Question: Here is the error I receive:

Here is a Gist of the files (some of you may find this easier to read):
<URL>
Here is index.html.erb:
'''
<%= render 'pages/home' if !user_signed_in? %>
<div id="things" class="transitions-enabled">
<% @things.each do |thing| %>
<div class='panel panel default'>
<div class="box">
<%= link_to image_tag(thing.image.url(:medium)), thing %>
<div class='panel-body'>
<% if thing.link.blank? %>
<strong><%= thing.title %></strong>
<% else %>
<strong><%= link_to thing.title, "http://#{thing.link}"%></strong>
<% end %>
<p><%= thing.description %></p>
By <%= link_to thing.user.username, user_path(thing.user) %>
<% if thing.user == current_user %>
<%= link_to edit_thing_path(thing) do %>
<span class='glyphicon glyphicon-edit'></span>
<% end %>
<%= link_to thing_path(thing), method: :delete, data: { confirm: 'Are you sure?' } do %>
<span class='glyphicon glyphicon-trash'></span>
<% end %>
</div>
<% end %>
</div>
</div>
<% end %>
</div>
<%= will_paginate @posts, renderer: BootstrapPagination::Rails, class: 'pull-left' %>
'''
Here is thing.rb:
'''
class Thing < ActiveRecord::Base
belongs_to :user
default_scope -> { order('created_at DESC') }
has_attached_file :image, :styles => { :large => '500x500>', :medium => '300x300>', :thumb => '100x100>' }
validates :image, presence: true
validates :title, presence: true, length: { minimum: 5, maximum: 50 }
# Returns microposts from the users being followed by the given user.
def self.from_users_followed_by(user)
followed_user_ids = "SELECT followed_id FROM relationships
WHERE follower_id = :user_id"
where("user_id IN (#{followed_user_ids}) OR user_id = :user_id",
user_id: user.id)
end
end
class ThingsController < ApplicationController
before_action :set_thing, only: [:show, :edit, :update, :destroy]
before_action :authenticate_user!, except: [:index, :show]
# GET /things
# GET /things.json
def index
@things = Thing.all.order("created_at DESC").paginate(:page => params[:page], :per_page => 50)
end
# GET /things/1
# GET /things/1.json
def show
end
# GET /things/new
def new
@thing = current_user.things.build
end
# GET /things/1/edit
def edit
end
# POST /things
# POST /things.json
def create
@thing = current_user.things.build(thing_params)
respond_to do |format|
if @thing.save
format.html { redirect_to @thing, notice: 'Thing was successfully created.' }
format.json { render action: 'show', status: :created, location: @thing }
else
format.html { render action: 'new' }
format.json { render json: @thing.errors, status: :unprocessable_entity }
end
end
end
# PATCH/PUT /things/1
# PATCH/PUT /things/1.json
def update
respond_to do |format|
if @thing.update(thing_params)
format.html { redirect_to @thing, notice: 'Thing was successfully updated.' }
format.json { head :no_content }
else
format.html { render action: 'edit' }
format.json { render json: @thing.errors, status: :unprocessable_entity }
end
end
end
# DELETE /things/1
# DELETE /things/1.json
def destroy
@thing.destroy
respond_to do |format|
format.html { redirect_to things_url }
format.json { head :no_content }
end
end
private
# Use callbacks to share common setup or constraints between actions.
def set_thing
@thing = Thing.find(params[:id])
end
# Never trust parameters from the scary internet, only allow the white list through.
def thing_params
params.require(:thing).permit(:title, :description, :image, :link)
end
end
'''
Here is things_controller.rb:
'''
class ThingsController < ApplicationController
before_action :set_thing, only: [:show, :edit, :update, :destroy]
before_action :authenticate_user!, except: [:index, :show]
# GET /things
# GET /things.json
def index
@things = Thing.all.order("created_at DESC").paginate(:page => params[:page], :per_page => 50)
end
# GET /things/1
# GET /things/1.json
def show
end
# GET /things/new
def new
@thing = current_user.things.build
end
# GET /things/1/edit
def edit
end
# POST /things
# POST /things.json
def create
@thing = current_user.things.build(thing_params)
respond_to do |format|
if @thing.save
format.html { redirect_to @thing, notice: 'Thing was successfully created.' }
format.json { render action: 'show', status: :created, location: @thing }
else
format.html { render action: 'new' }
format.json { render json: @thing.errors, status: :unprocessable_entity }
end
end
end
# PATCH/PUT /things/1
# PATCH/PUT /things/1.json
def update
respond_to do |format|
if @thing.update(thing_params)
format.html { redirect_to @thing, notice: 'Thing was successfully updated.' }
format.json { head :no_content }
else
format.html { render action: 'edit' }
format.json { render json: @thing.errors, status: :unprocessable_entity }
end
end
end
# DELETE /things/1
# DELETE /things/1.json
def destroy
@thing.destroy
respond_to do |format|
format.html { redirect_to things_url }
format.json { head :no_content }
end
end
private
# Use callbacks to share common setup or constraints between actions.
def set_thing
@thing = Thing.find(params[:id])
end
# Never trust parameters from the scary internet, only allow the white list through.
def thing_params
params.require(:thing).permit(:title, :description, :image, :link)
end
end
'''
Here is user.rb:
'''
class User < ActiveRecord::Base
# Include default devise modules. Others available are:
# :confirmable, :lockable, :timeoutable and :omniauthable
devise :database_authenticatable, :registerable, #:recoverable,
:rememberable, :trackable, :validatable
has_many :things
validates :name, presence: true, length: { minimum: 2, maximum: 20}
validates :username, presence: true, length: { minimum: 2, maximum: 20}
validates :username, uniqueness: true
validates :email, presence: true
validates :email, uniqueness: true
has_attached_file :avatar, :styles => { :medium => "300x300>", :thumb => "100x100>" , :nav => "25x25"}
extend FriendlyId
friendly_id :username
def show
end
#follow features
has_many :followed_users, through: :relationships, source: :followed
has_many :relationships, foreign_key: "follower_id", dependent: :destroy
has_many :followed_users, through: :relationships, source: :followed
def following?(other_user)
relationships.find_by(followed_id: other_user.id)
end
def follow!(other_user)
relationships.create!(followed_id: other_user.id)
end
def unfollow!(other_user)
relationships.find_by(followed_id: other_user.id).destroy!
end
def feed
Thing.from_users_followed_by(self)
end
has_many :reverse_relationships, foreign_key: "followed_id",
class_name: "Relationship",
dependent: :destroy
has_many :followers, through: :reverse_relationships, source: :follower
end
'''
Here is users_controller.rb:
'''
class UsersController < ApplicationController
def show
@user = User.find_by_username(params[:id])
end
def user_params
params.require(:user).permit(:avatar)
end
def following
@title = "Following"
@user = User.find_by_username(params[:id])
@users = @user.followed_users.paginate(page: params[:page])
render 'show_follow'
end
def followers
@title = "Followers"
@user = User.find_by_username(params[:id])
@users = @user.followers.paginate(page: params[:page])
render 'show_follow'
end
end
'''
I went to the console, did 'thing = Thing.last', then tried to call 'thing.user', and that returned 'nil'. So it appears the 'user_id' isn't saving. How can I make that happen?
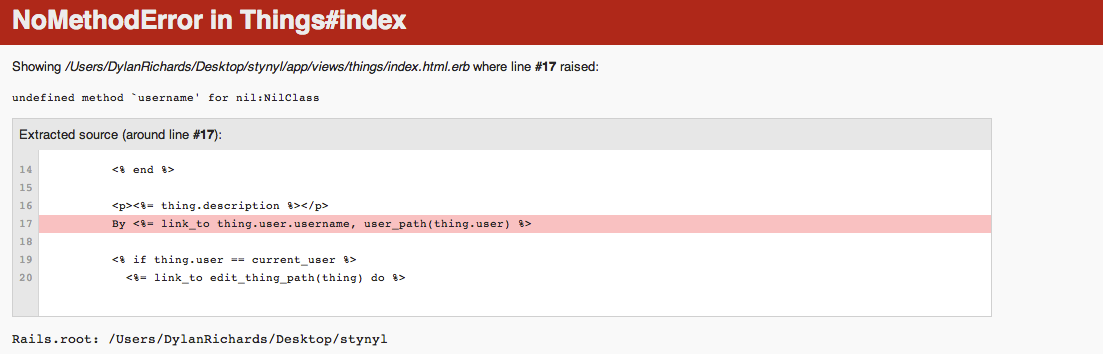
Answer: Fixed by adding ':user_id' to the thing_params method in my things controller.
'''
def thing_params
params.require(:thing).permit(:title, :description, :image, :link, :user_id)
end
'''